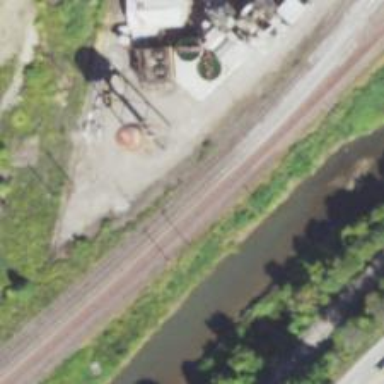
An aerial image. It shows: Rail spur service.